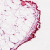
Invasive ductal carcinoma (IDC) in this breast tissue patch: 0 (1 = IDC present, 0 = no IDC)